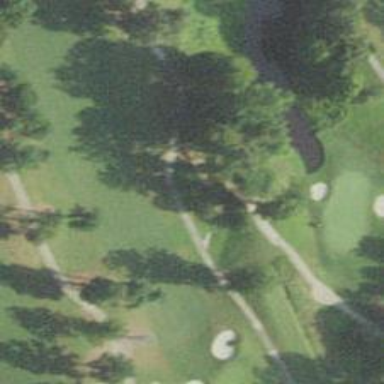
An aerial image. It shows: Golf cartpath that is also road path.